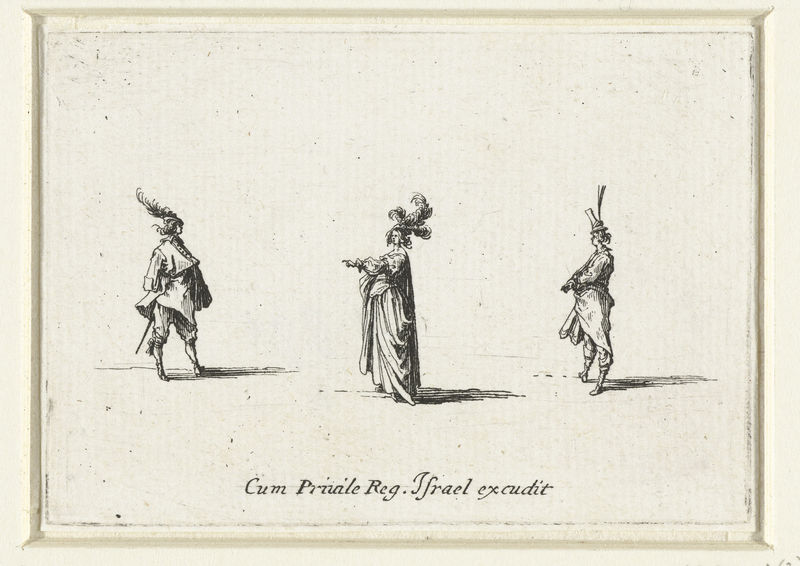
Titel: Dame, de linkerarm uitgestoken, op de linkerzijde gezien, tussen twee heren
Künstler: Jacques Callot
Standort: Amsterdam
Institution: Rijksmuseum
Schlagwörter: mann, frau, hut, kleid, hose, federn, kostüm, kopfbedeckung, weste, degen